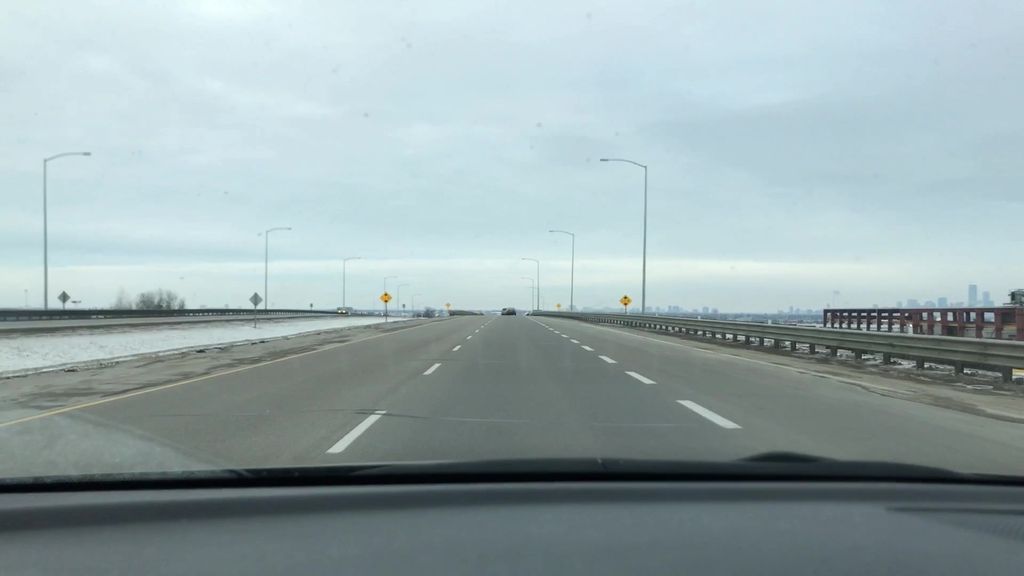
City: edmonton